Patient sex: M
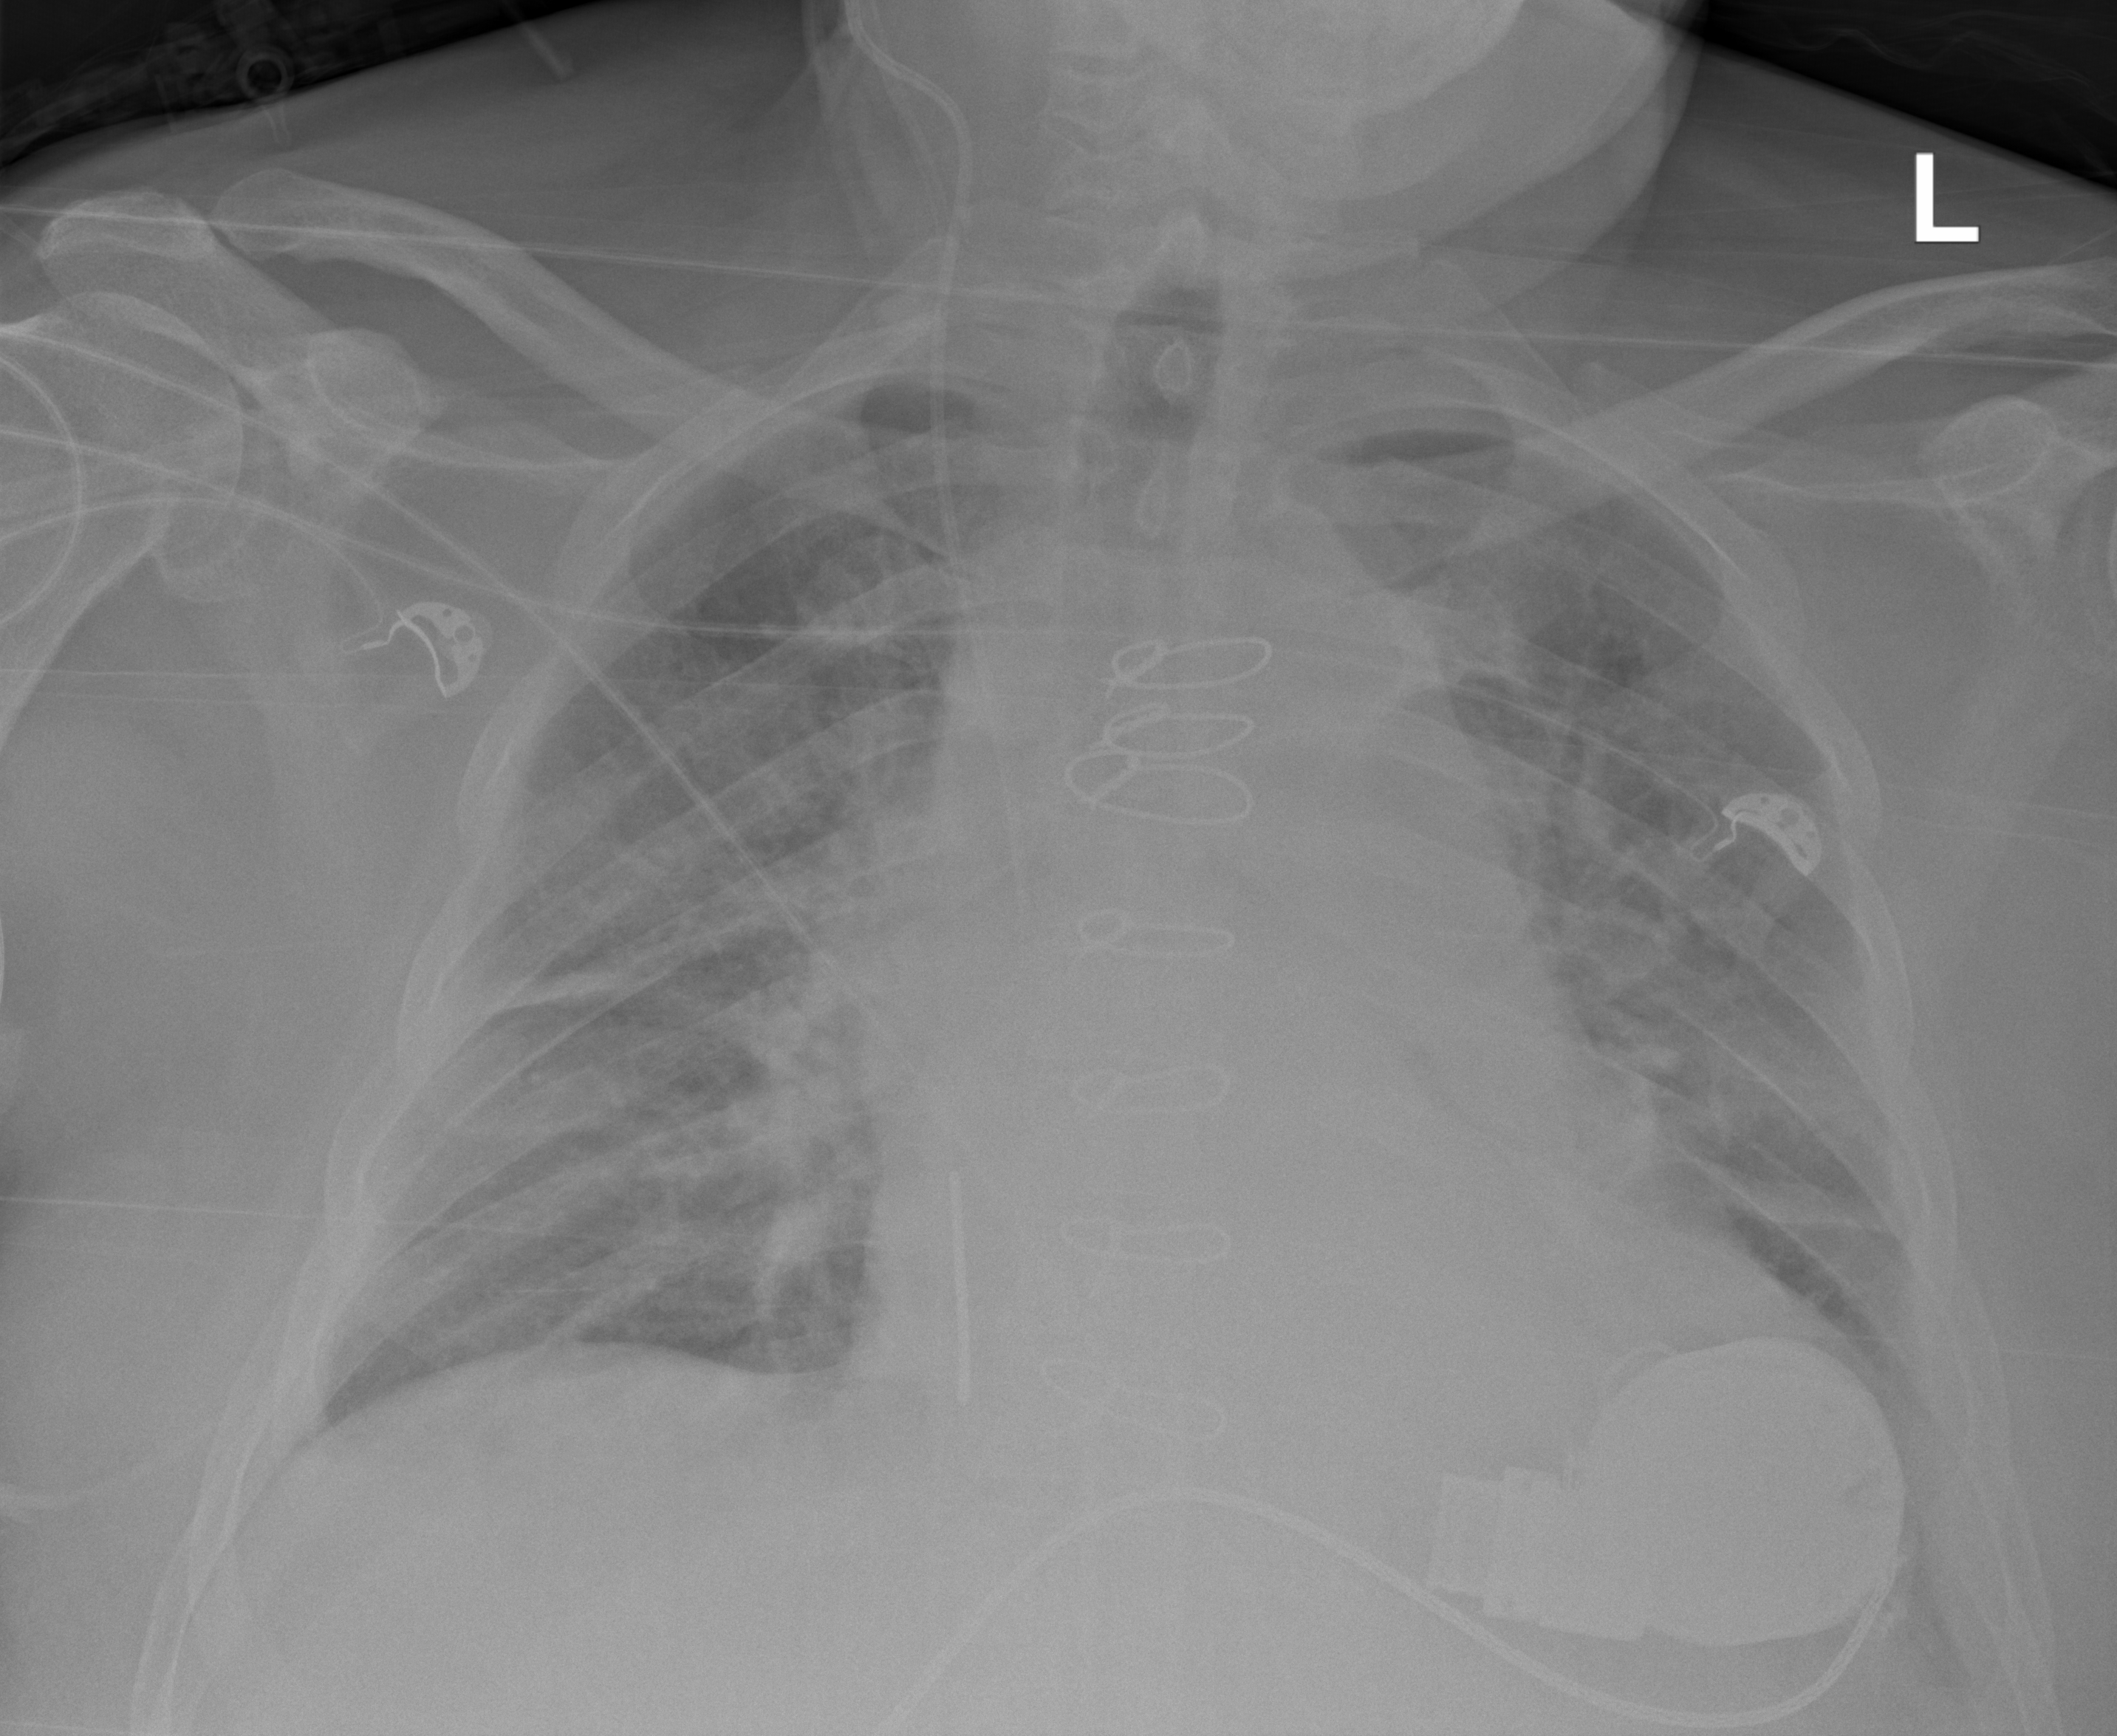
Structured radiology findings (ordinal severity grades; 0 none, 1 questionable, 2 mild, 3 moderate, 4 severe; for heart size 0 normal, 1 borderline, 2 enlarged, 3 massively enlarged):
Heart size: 2
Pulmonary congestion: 2
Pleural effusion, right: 0
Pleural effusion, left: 2
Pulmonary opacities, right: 1
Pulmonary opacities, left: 1
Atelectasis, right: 2
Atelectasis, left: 2